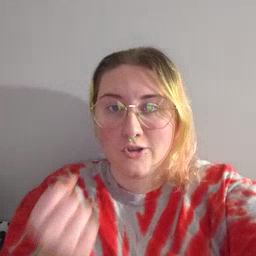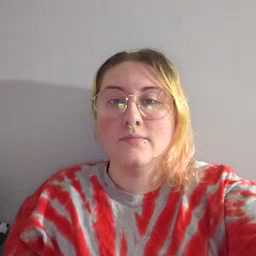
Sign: drawer